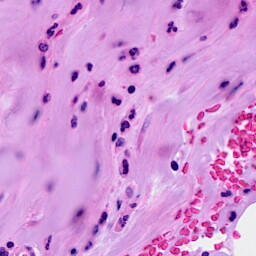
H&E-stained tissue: Breast